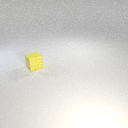
small yellow rubber cube